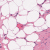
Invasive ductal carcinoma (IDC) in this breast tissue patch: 0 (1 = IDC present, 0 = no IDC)